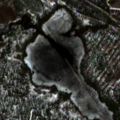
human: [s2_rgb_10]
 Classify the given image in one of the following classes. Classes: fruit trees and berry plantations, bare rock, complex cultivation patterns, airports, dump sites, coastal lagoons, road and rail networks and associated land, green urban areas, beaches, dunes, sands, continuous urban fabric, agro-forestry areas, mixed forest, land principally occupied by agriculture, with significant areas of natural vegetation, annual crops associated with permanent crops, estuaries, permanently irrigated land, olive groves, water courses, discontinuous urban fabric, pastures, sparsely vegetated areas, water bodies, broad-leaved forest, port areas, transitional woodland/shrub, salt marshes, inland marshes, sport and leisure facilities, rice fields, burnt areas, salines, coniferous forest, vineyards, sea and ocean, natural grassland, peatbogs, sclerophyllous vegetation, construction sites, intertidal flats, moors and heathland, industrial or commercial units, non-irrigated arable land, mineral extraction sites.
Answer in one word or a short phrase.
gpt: coniferous forest, water bodies